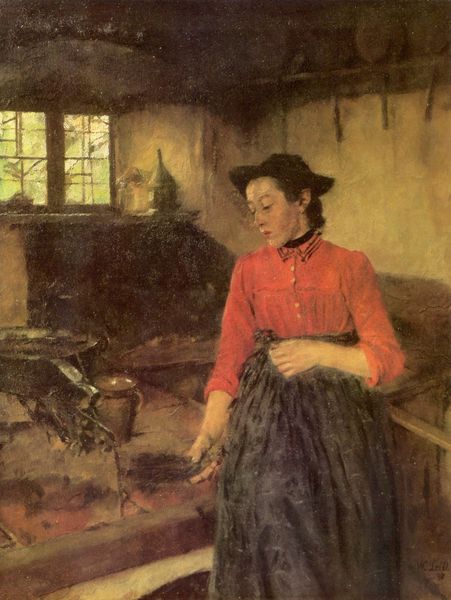
Titel: Mädchen am Herd
Künstler: Wilhelm Maria Hubertus Leibl
Standort: Köln
Institution: Wallraf-Richartz-Museum
Schlagwörter: blau, blätter, dunkel, feuer, hand, schatten, gelb, sitzen, braun, fenster, frau, glas, grau, haar, hell, hut, licht, mund, nase, raum, schwarz, tisch, zimmer, blick, rot, rock, schleife, flasche, jung, kappe, mütze, regal, wand, arm, band, bluse, knoten, kragen, hände, innenraum, portrait, sonne, land, interieur, realismus, frontal, genre, ofen, kanne, krug, kopfbedeckung, schürze, taille, topf, bäuerin, sonnenlicht, einfach, stube, allein, knöpfe, töpfe, stiele, ärmlich, bayern, fensterrahmen, brett, tracht, küche, leibl, ländlich, hüfte, bauernhaus, stall, hans, kochen, gegenlicht, kessel, bauernstube, feuerstelle, herd, pfanne, heizen, pfannen, kochstelle, arbeiterin, lict